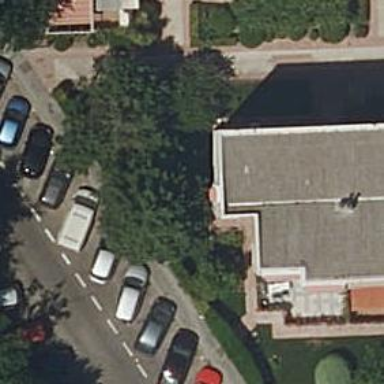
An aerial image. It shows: View of apartment building.